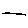
Label: line